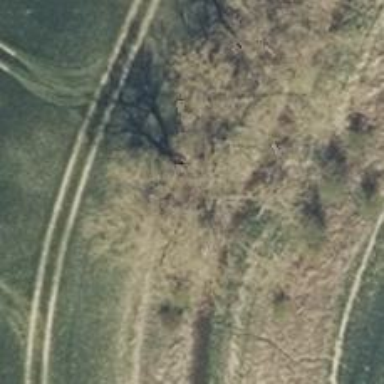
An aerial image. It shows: Row of deciduous broadleaved trees.